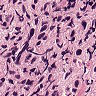
Metastatic tissue present: yes